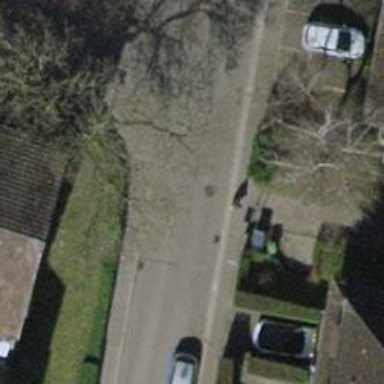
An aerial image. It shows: Bollard barrier.